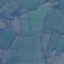
Label: Pasture